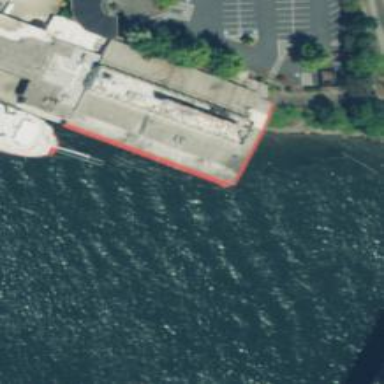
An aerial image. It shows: Breakwater structure.